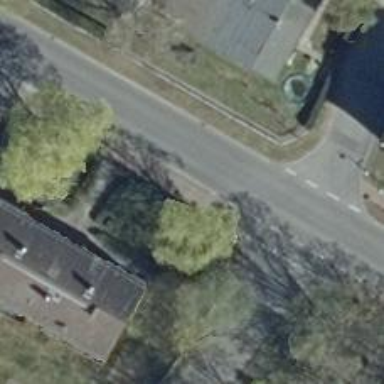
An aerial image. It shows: Footway.